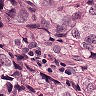
Metastatic tissue present: yes